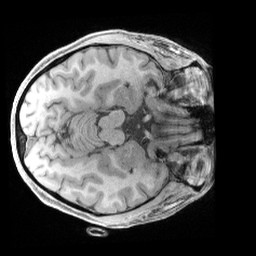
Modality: T1w
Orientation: axial
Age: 35
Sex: female
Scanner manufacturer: siemens
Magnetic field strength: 3 T
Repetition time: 2.4 s
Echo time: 0.00241 s